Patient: sex M, age 71
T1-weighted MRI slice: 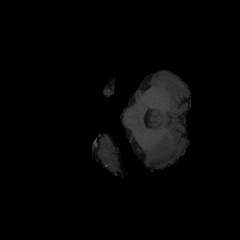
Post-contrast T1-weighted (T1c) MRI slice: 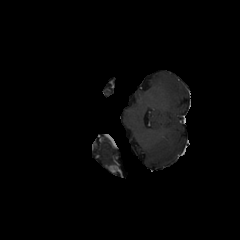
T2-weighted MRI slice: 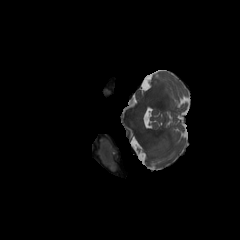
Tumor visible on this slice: yes
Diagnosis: Glioblastoma, IDH-wildtype
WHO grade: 4